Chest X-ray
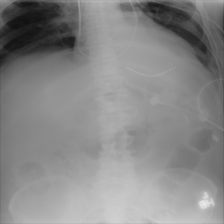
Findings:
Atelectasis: negative
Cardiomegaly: negative
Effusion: negative
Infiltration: positive
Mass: negative
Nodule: negative
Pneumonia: negative
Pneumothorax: negative
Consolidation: negative
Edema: negative
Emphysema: negative
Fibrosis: negative
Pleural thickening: negative
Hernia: negative